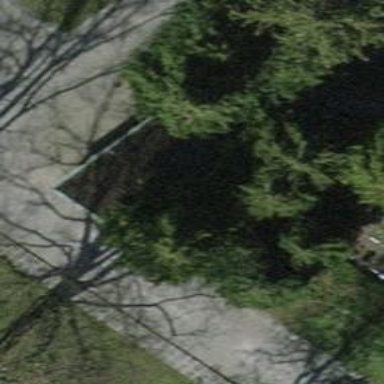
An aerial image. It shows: Shelter-type public bookcase.